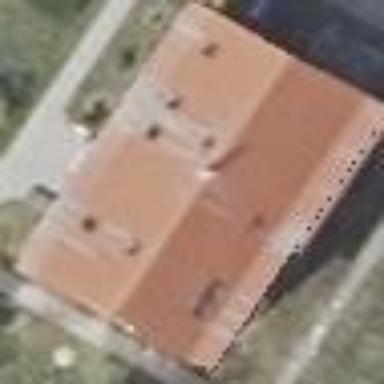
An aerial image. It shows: Building with gabled roof oriented along its structure. The roof is painted red.